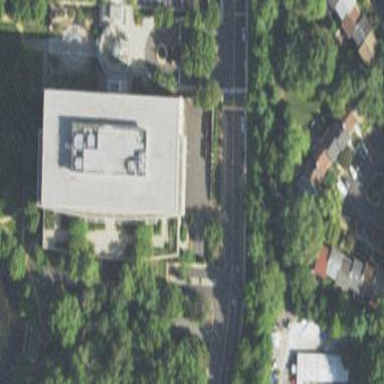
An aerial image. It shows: Office building.